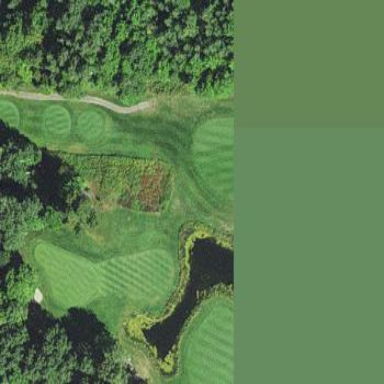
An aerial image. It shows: Water hazard in golf course. The hazard is natural water feature.